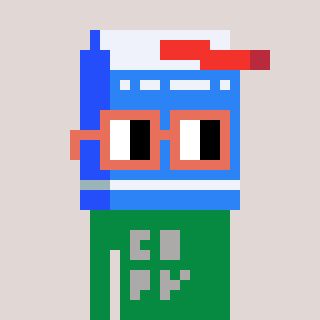
a pixel art character with square orange glasses, a milk-shaped head and a green-colored body on a warm background